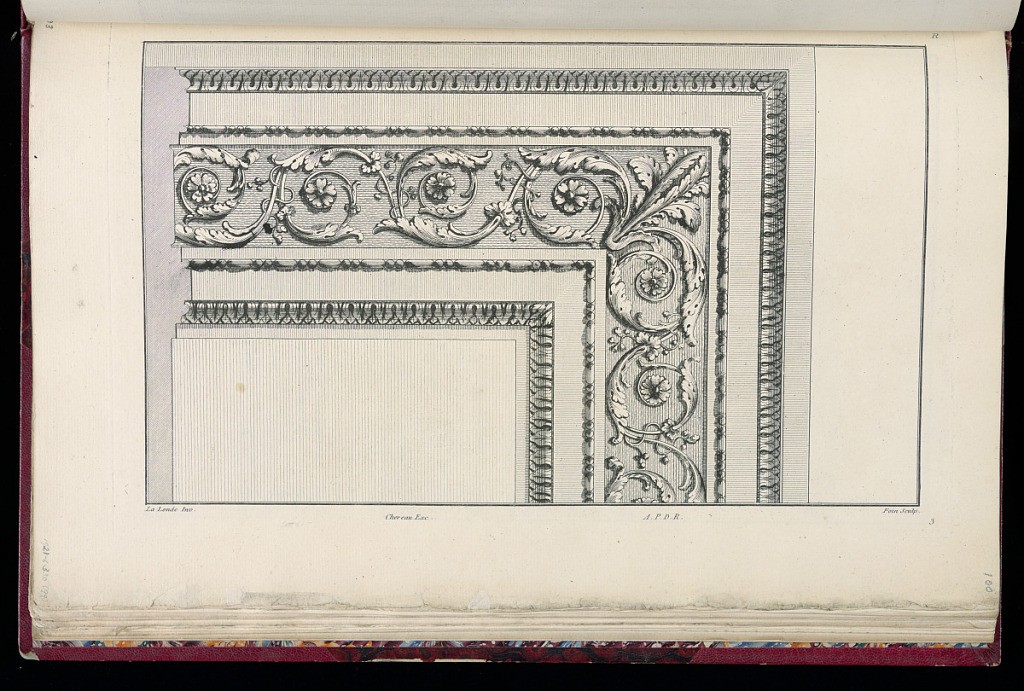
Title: Frame or Cornice Design
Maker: Richard de Lalonde, French, active 1780–96
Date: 1785-1788
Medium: Etching on off-white laid paper
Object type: Print
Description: Frame or cornice design with, from sight edge to back edge, lamb tongue, bead and dart, scrolling acanthus leaf, bead and dart, lamb leaf ornamentation. The plate is signed and numbered.